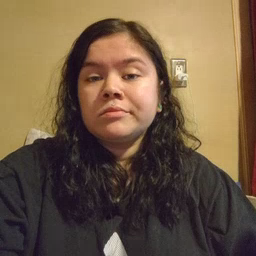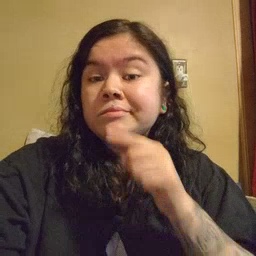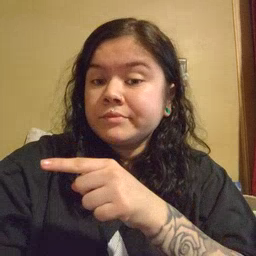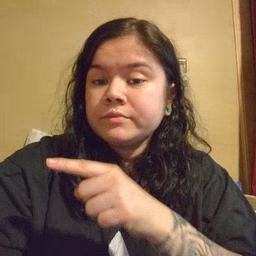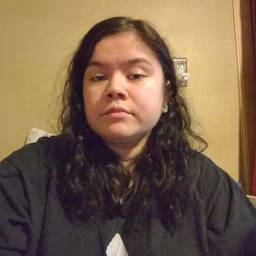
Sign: hesheit